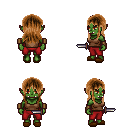
a pixel art fantasy rpg character, female body template, orc, green skin, brown pirate shirt, red pants, brown unkempt hairstyle, leather bracers, brown slippers, dagger, four views (front, back, left, right), 2x2 character sprite sheet, small pixel art, hard edges, no anti-aliasing